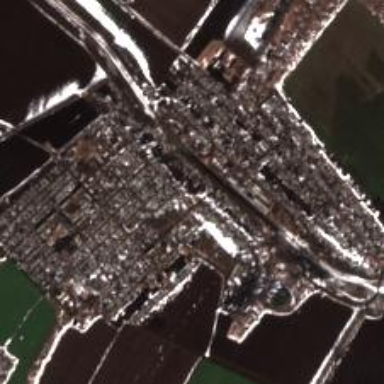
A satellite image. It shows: Town.